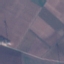
Land use / land cover class: AnnualCrop